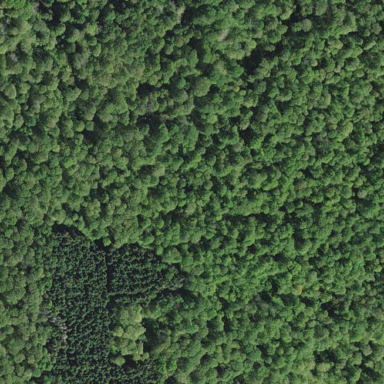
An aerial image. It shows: Commercial forest with dense tree cover.